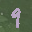
Label: 9